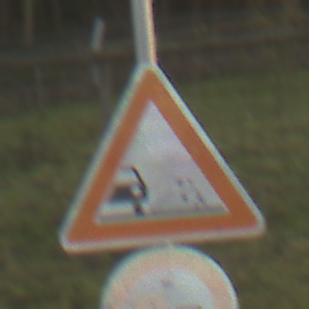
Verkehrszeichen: SplittSchotter
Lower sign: UeberholverbotKraftfahrzeuge
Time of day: SunriseSunset
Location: Outdoor (Nature)
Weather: PartlyCloudy
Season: NotSpecified
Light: Natural